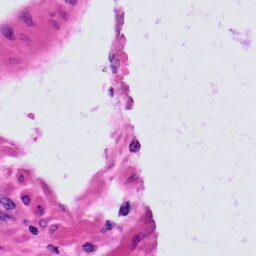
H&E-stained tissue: Prostate